Field crop: maize
Growth stage: 1
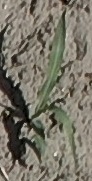
Species: sorghum